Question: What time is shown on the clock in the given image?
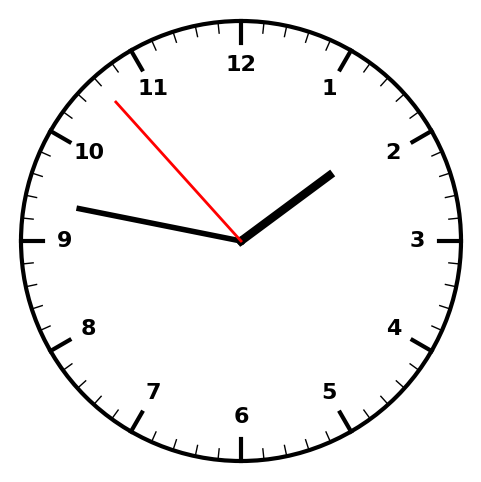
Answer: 01:46:53